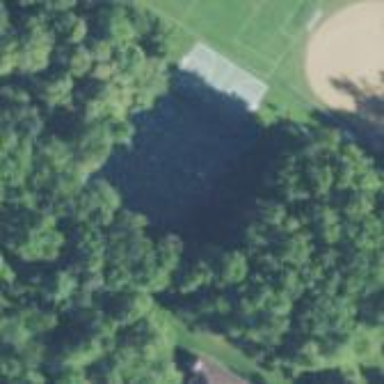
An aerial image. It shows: Recreational area with tennis and pickleball court.